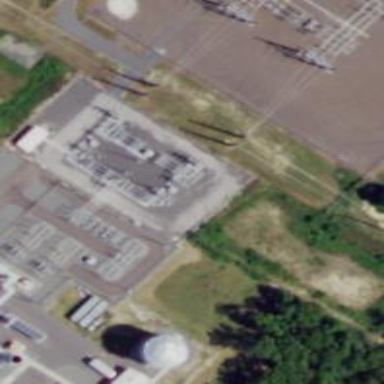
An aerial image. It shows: Switch used for power control.